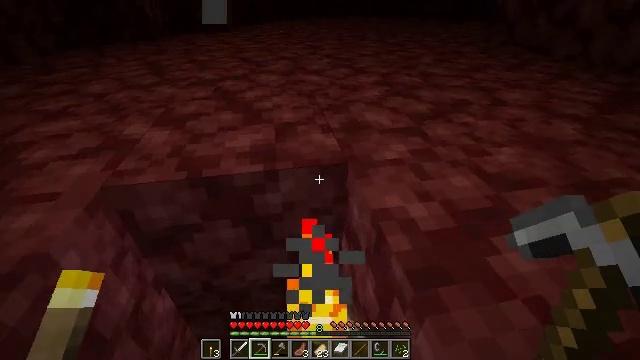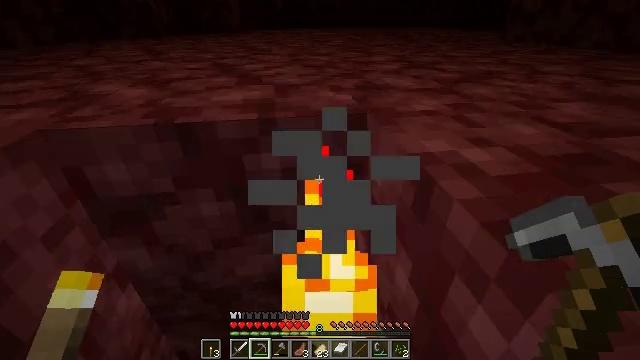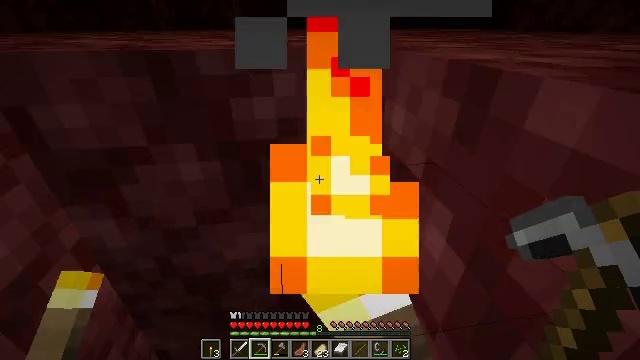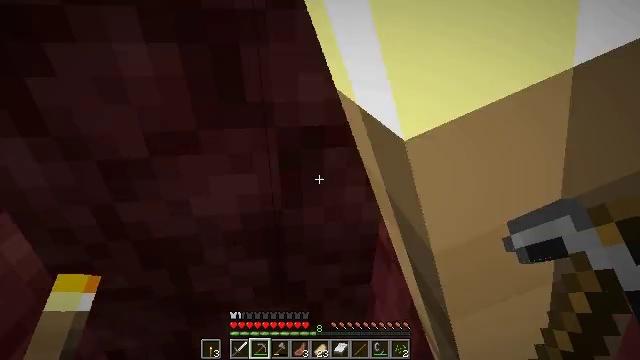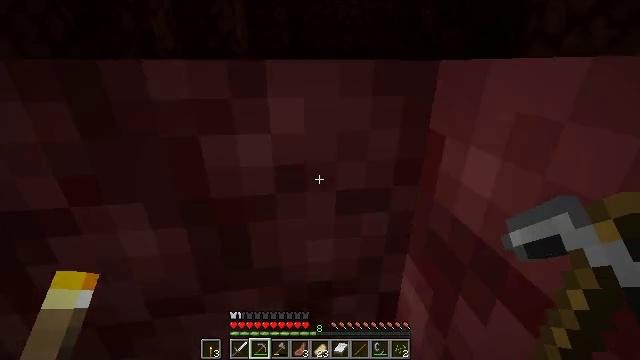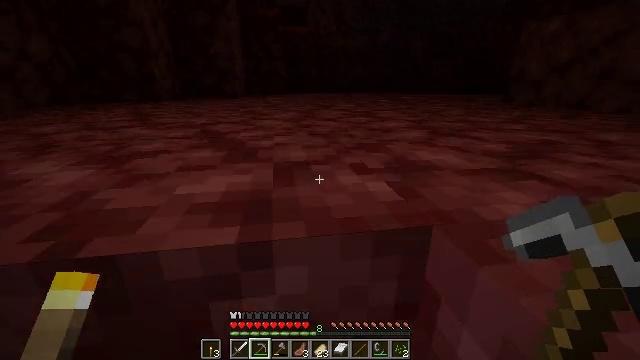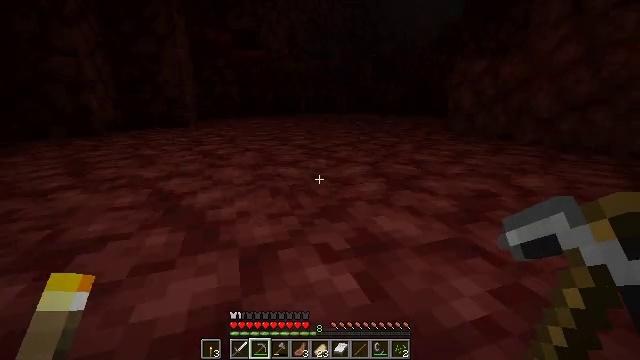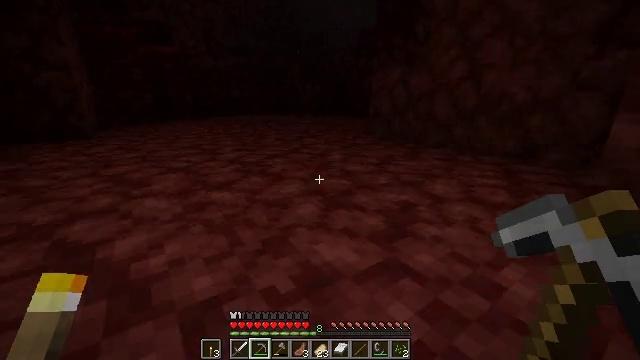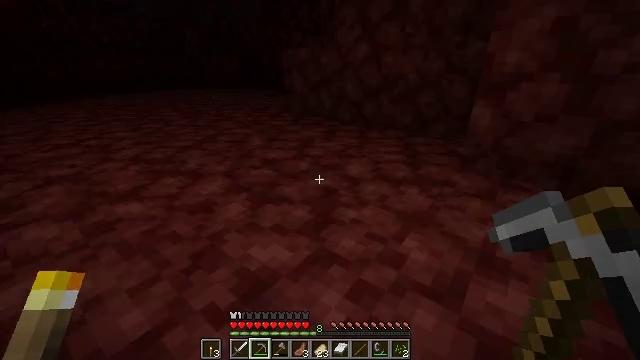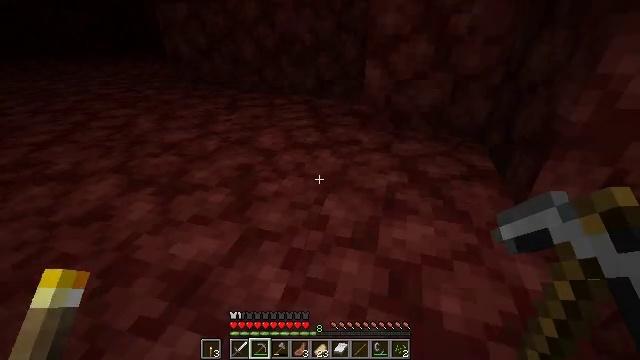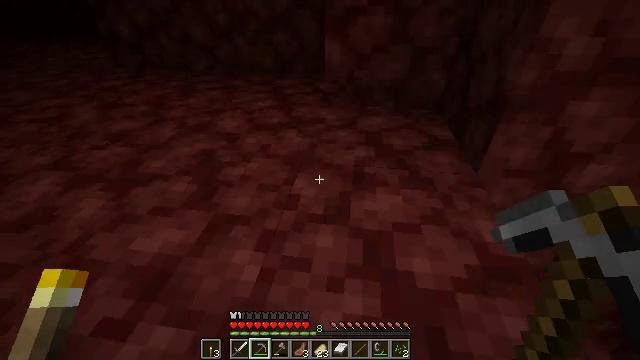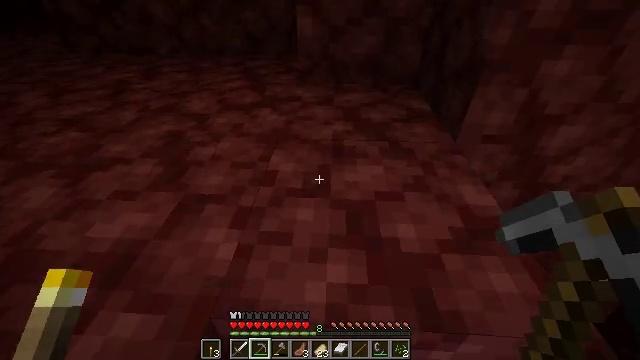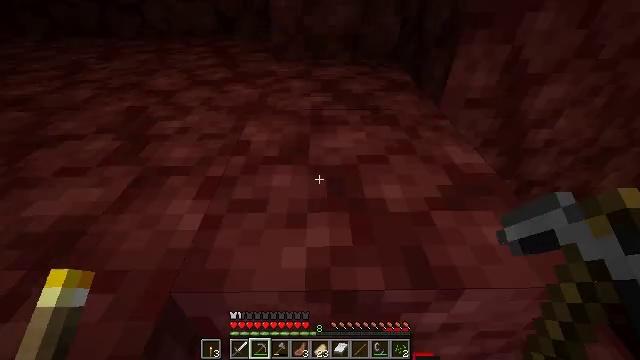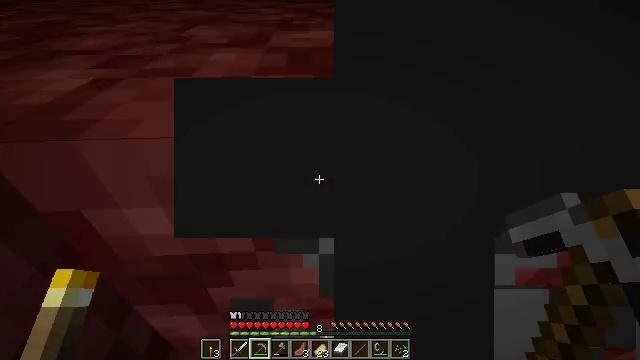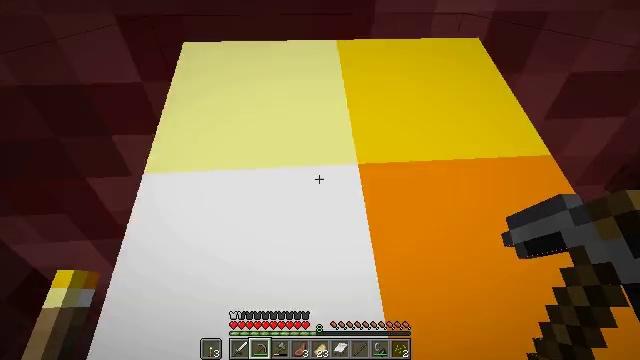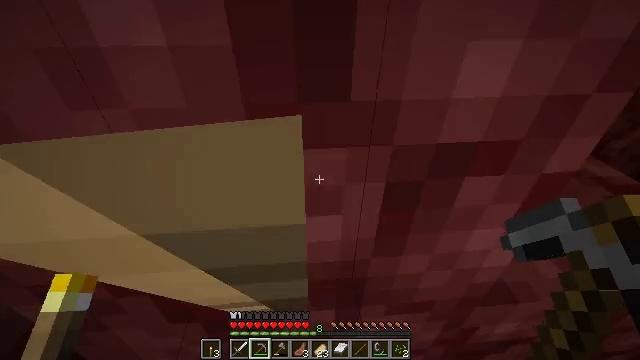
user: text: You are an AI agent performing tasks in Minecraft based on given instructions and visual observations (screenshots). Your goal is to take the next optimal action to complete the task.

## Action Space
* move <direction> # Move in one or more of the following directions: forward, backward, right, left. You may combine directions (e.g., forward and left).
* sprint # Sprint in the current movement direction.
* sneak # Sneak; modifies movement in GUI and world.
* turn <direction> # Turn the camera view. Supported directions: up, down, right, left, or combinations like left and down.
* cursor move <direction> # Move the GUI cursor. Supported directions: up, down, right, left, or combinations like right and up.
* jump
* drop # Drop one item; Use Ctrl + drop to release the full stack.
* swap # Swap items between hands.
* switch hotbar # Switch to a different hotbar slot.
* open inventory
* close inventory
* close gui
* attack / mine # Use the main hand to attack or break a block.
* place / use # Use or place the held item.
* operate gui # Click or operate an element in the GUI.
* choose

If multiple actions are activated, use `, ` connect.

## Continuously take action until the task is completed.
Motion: motion action
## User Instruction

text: Gather bone block for bone meal.
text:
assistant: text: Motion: move forward and move right, turn left and up
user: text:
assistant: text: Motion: move forward and move right, turn up
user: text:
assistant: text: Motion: move forward and move right, turn up, jump
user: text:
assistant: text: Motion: move forward and move right, turn up, jump
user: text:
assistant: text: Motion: move forward and move right, turn right and up, jump
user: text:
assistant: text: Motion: move right, turn right and up
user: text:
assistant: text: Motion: move right, turn right
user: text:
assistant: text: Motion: move right, turn right and down
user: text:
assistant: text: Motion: move right, turn right and down
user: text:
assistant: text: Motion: move right, turn right and down
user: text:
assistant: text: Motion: move right, turn right and down
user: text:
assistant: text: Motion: move right, turn right and down
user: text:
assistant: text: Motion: move right, turn right
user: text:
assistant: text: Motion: move right, turn right and up
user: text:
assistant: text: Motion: move forward and move right
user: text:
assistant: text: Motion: move forward and move right, turn up
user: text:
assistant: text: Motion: move forward and move right, turn left and up
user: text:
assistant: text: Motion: move forward and move right, turn left and up
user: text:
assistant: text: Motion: move forward and move right, turn left
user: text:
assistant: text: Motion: move forward and move right, turn left
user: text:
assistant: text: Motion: move forward and move right, turn left, jump
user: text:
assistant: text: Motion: move forward and move right, jump
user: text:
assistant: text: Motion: move forward and move right, jump
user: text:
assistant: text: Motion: move forward, jump
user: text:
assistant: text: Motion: move forward, jump
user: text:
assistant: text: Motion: move forward and move left, turn left
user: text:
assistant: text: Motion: move forward and move left, turn left
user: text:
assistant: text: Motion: move forward and move left
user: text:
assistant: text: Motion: move left, turn right and up
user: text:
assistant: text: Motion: move back and move left, turn right and up